Question: I am developing an eCommerce Site in React.js and I am having "TypeError: Cannot read property 'Item' of undefined" in Chrome. Here is also a screenshot of the error and VS Code same as the Code itself where the error is taking place.
Please help! I would be very grateful! :)
Here you can see the code and the Error

'''
import React from 'react'
import { Link } from 'react-router-dom'
import { Row, Col, Image, ListGroup, Card, Button } from 'react-router-bootstrap'
import Rating from '../components/Rating'
import products from '../products'
const ProductScreen = ({ match }) => {
const product = products.find((p) => p._id === match.params.id)
return (
<>
<Link className='btn btn-light my-3' to='/'>
Go Back
</Link>
<Row>
<Col md={6}>
<Image src={product.image} alt={product.name} fluid />
</Col>
<Col md={3}>
<ListGroup variant='flush'>
<ListGroup.Item>
<h3>{product.name}</h3>
</ListGroup.Item>
<ListGroup.Item>
<Rating value={product.rating} text ={'${product.numReviews} reviews'} />
</ListGroup.Item>
</ListGroup>
</Col>
</Row>
</>
)
}
export default ProductScreen
'''
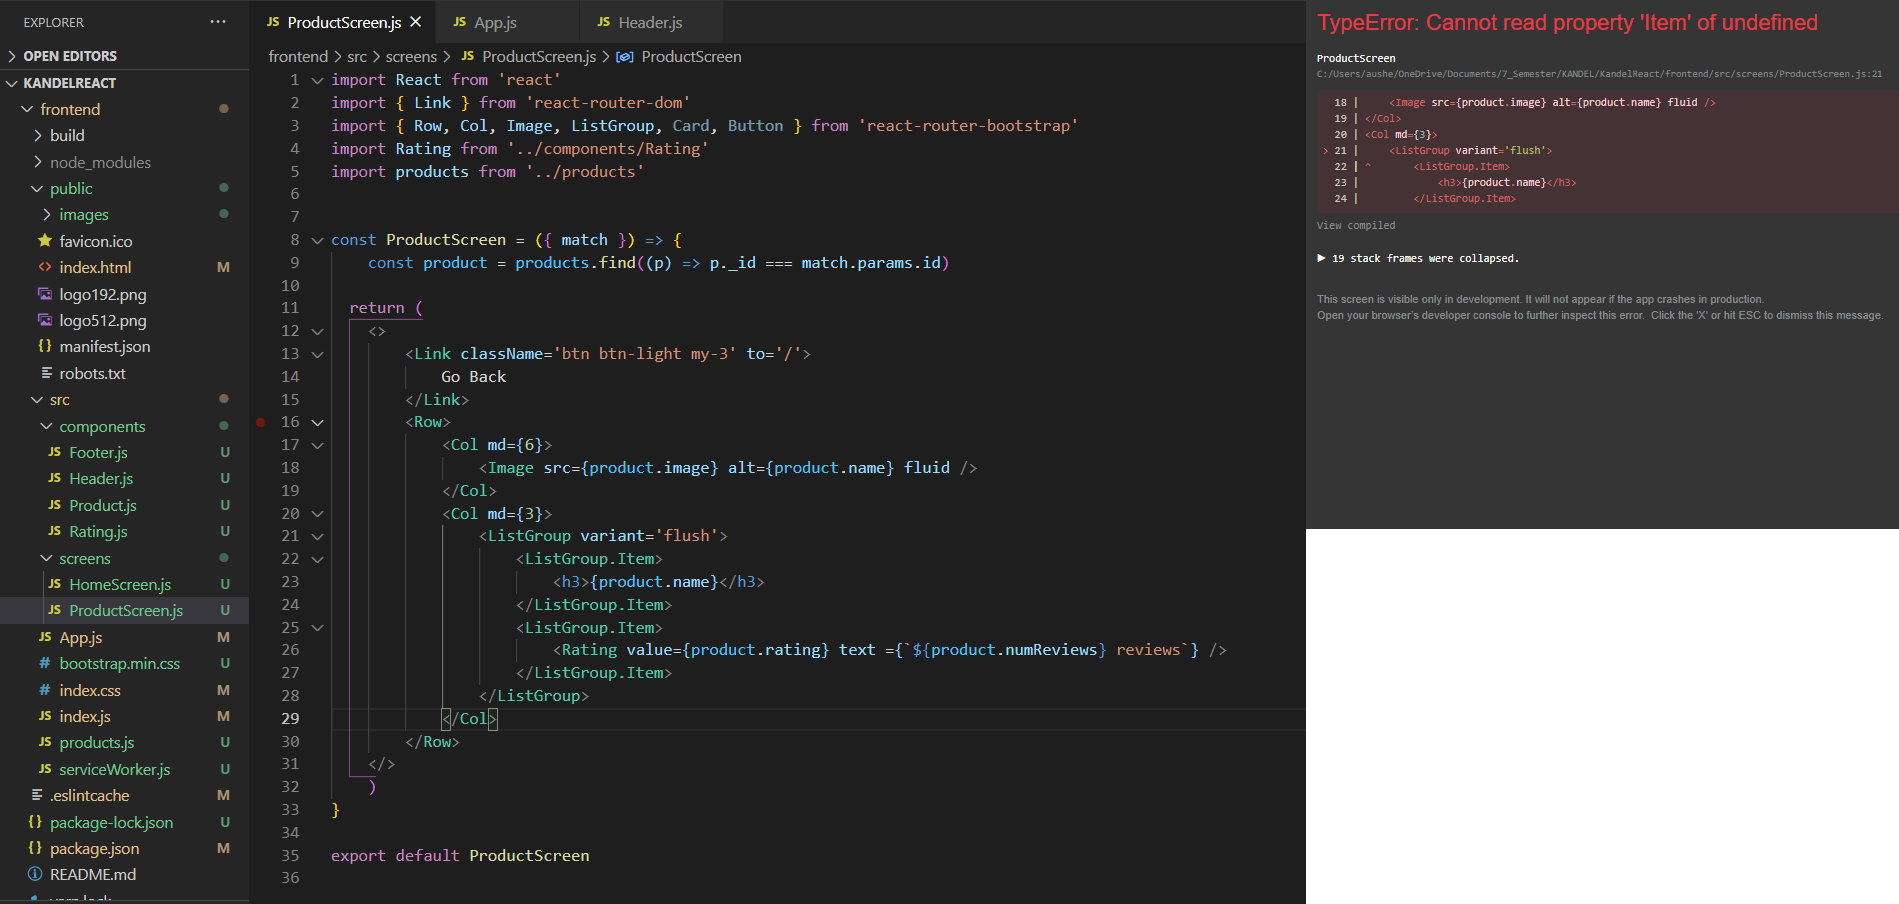
Answer: change
'''
import { Row, Col, Image, ListGroup, Card, Button } from 'react-router-bootstrap'
'''
to
'''
import { Row, Col, Image, ListGroup, Card, Button } from 'react-bootstrap'
'''
then error is gone.
with you can change:
'''
<Link className='btn btn-light my-3' to='/'>
Go Back
</Link>
'''
to
'''
<LinkContainer to="/">
<Button>Go Back</Button>
</LinkContainer>
'''
LinkContainer is imported from react-router-bootstrap